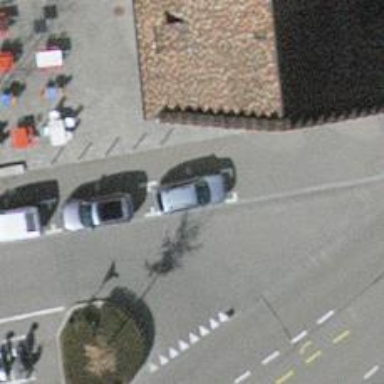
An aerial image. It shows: Parking space with asphalt surface.